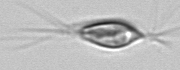
Label: Chrysochromulina